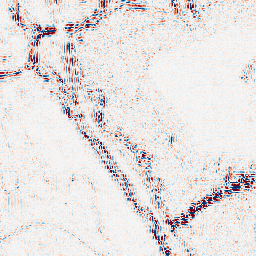
Category: wavelet
Decomposition family: wavelet_reverse_biorthogonal
Decomposition parameters: wavelet: rbio4.4
level: 2
Upsampling method: nearest
Upsampling parameters: scale: 2
Upsampling scale: 2